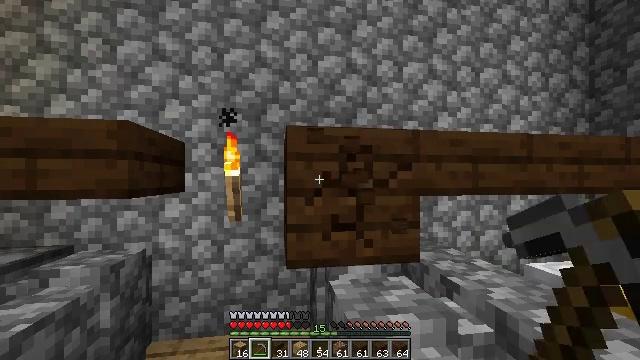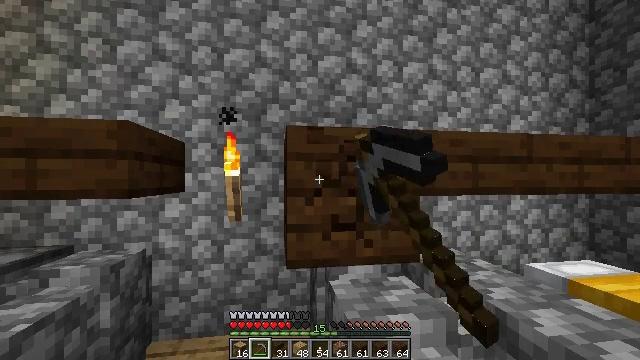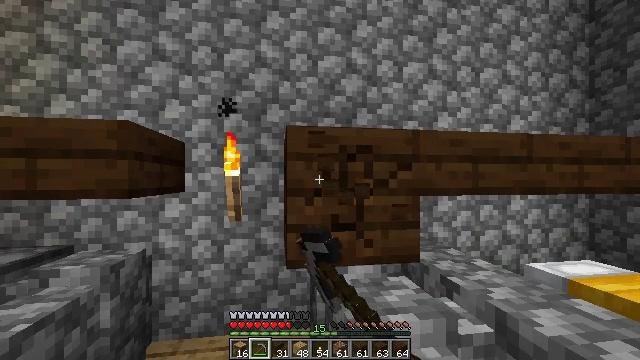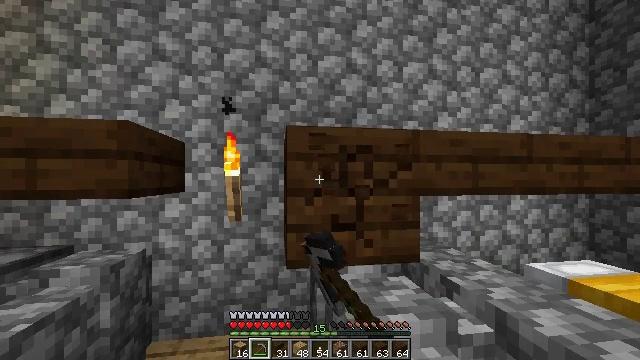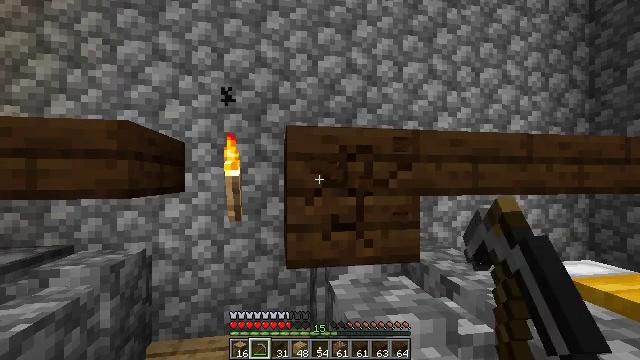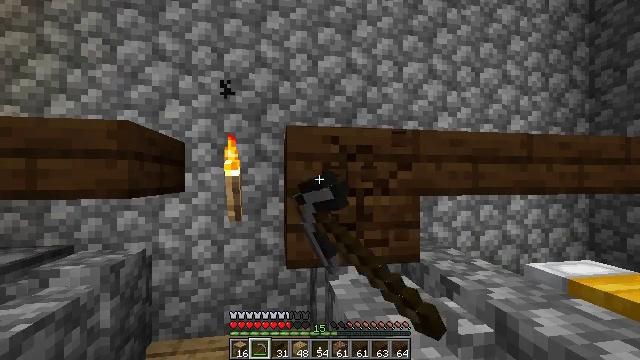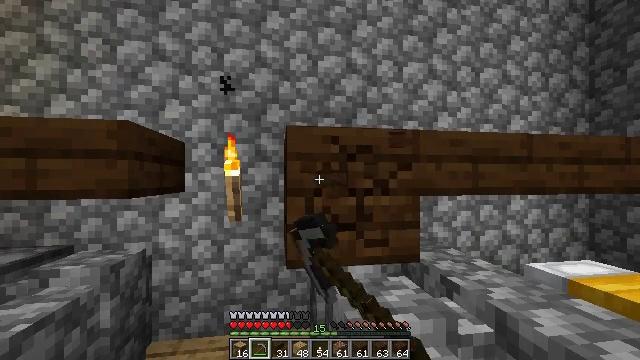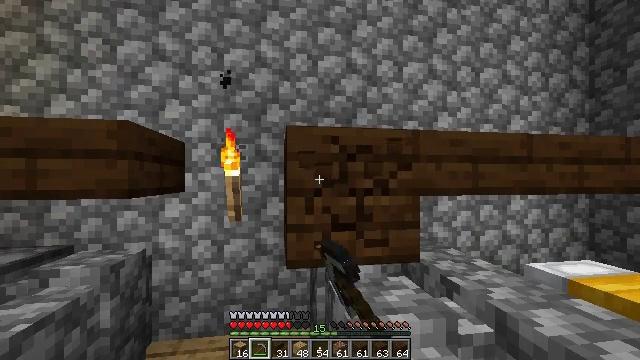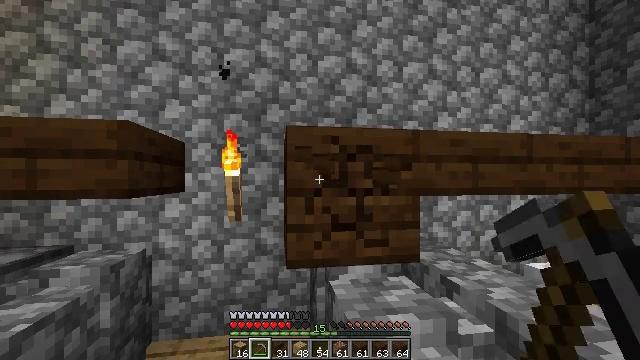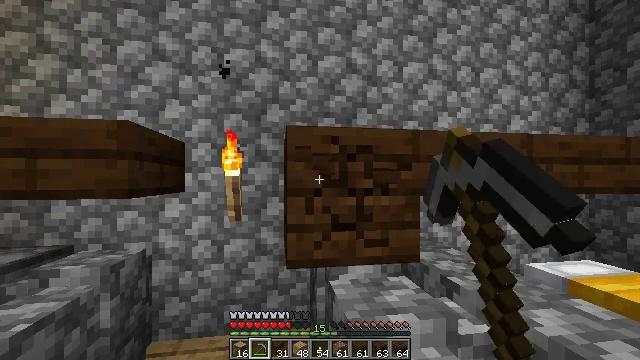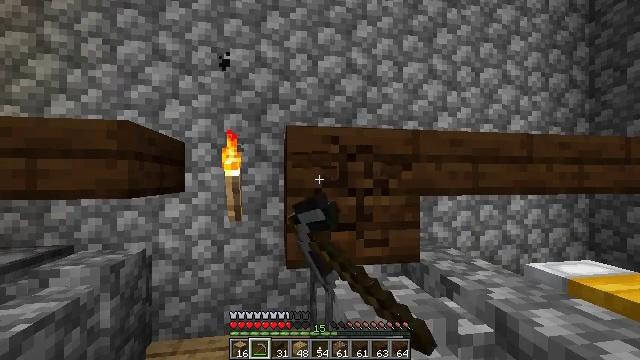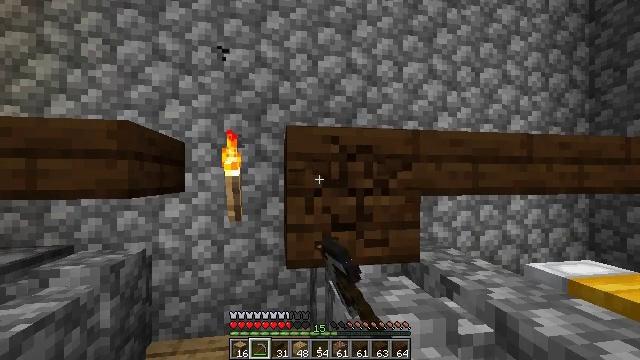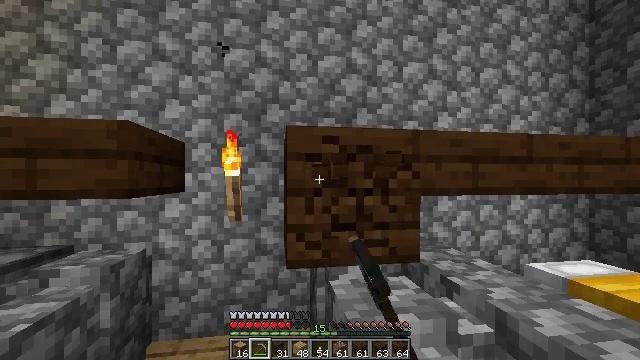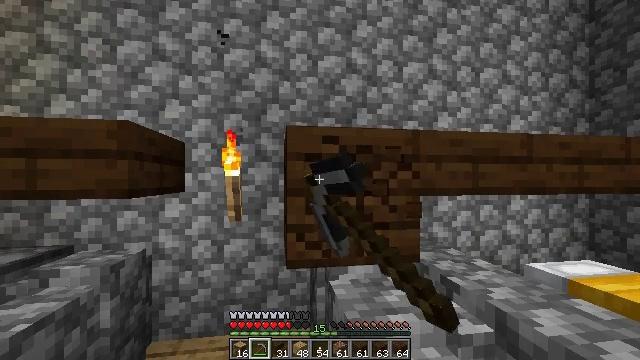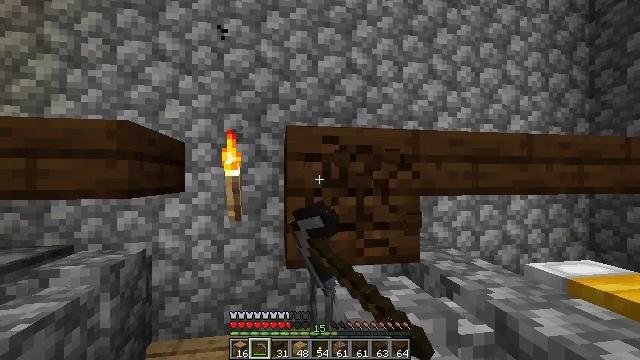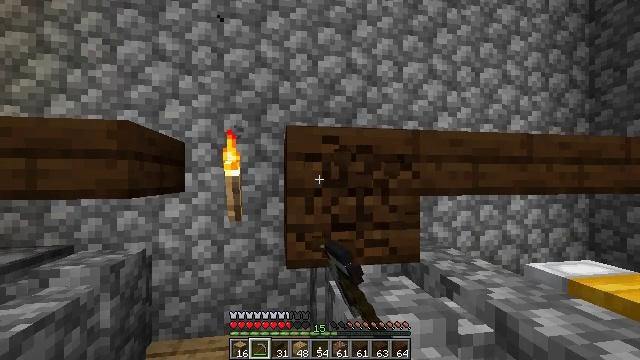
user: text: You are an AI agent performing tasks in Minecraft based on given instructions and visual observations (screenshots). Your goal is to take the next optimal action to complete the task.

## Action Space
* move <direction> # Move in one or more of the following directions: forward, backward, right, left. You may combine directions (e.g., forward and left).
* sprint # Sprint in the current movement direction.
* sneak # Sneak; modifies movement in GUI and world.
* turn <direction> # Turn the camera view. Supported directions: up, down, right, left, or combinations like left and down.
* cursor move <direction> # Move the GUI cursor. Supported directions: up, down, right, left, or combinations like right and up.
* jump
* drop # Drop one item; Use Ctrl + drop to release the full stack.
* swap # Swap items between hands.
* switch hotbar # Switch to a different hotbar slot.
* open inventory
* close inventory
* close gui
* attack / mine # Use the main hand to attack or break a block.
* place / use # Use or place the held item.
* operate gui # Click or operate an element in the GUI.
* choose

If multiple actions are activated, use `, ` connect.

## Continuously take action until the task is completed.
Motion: motion action
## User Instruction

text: Attack the dark oak planks to recycle them.
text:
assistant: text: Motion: attack / mine
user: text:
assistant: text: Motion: attack / mine
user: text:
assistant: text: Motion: attack / mine
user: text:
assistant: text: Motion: attack / mine
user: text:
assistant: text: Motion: attack / mine
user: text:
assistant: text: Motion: attack / mine
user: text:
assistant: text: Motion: attack / mine
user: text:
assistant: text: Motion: attack / mine
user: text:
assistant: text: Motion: attack / mine
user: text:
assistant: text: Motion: attack / mine
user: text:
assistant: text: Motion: attack / mine
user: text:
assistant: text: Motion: attack / mine
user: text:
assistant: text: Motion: attack / mine
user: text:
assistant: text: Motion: attack / mine
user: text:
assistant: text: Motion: attack / mine
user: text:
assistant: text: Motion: attack / mine
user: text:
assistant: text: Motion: attack / mine
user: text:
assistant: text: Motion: attack / mine
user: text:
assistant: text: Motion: attack / mine
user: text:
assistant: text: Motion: attack / mine
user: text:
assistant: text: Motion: attack / mine
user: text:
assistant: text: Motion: attack / mine
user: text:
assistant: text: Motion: attack / mine
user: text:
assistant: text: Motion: attack / mine
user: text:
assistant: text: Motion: attack / mine
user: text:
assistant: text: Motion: attack / mine
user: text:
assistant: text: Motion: attack / mine
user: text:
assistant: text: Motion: attack / mine
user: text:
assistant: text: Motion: attack / mine